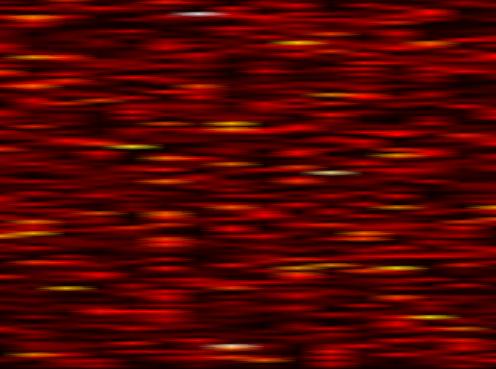
Label: FOFDM